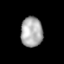
Tissue: lung
Cell type: Epithelial cells
Senescence score: 0.2216
Nuclear area (px): 641
Mean DAPI intensity: 171.983